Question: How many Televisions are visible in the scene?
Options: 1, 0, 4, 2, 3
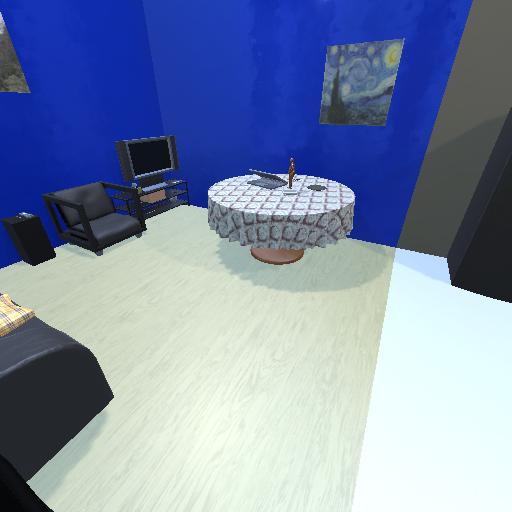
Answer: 1